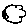
Label: cloud